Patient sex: M
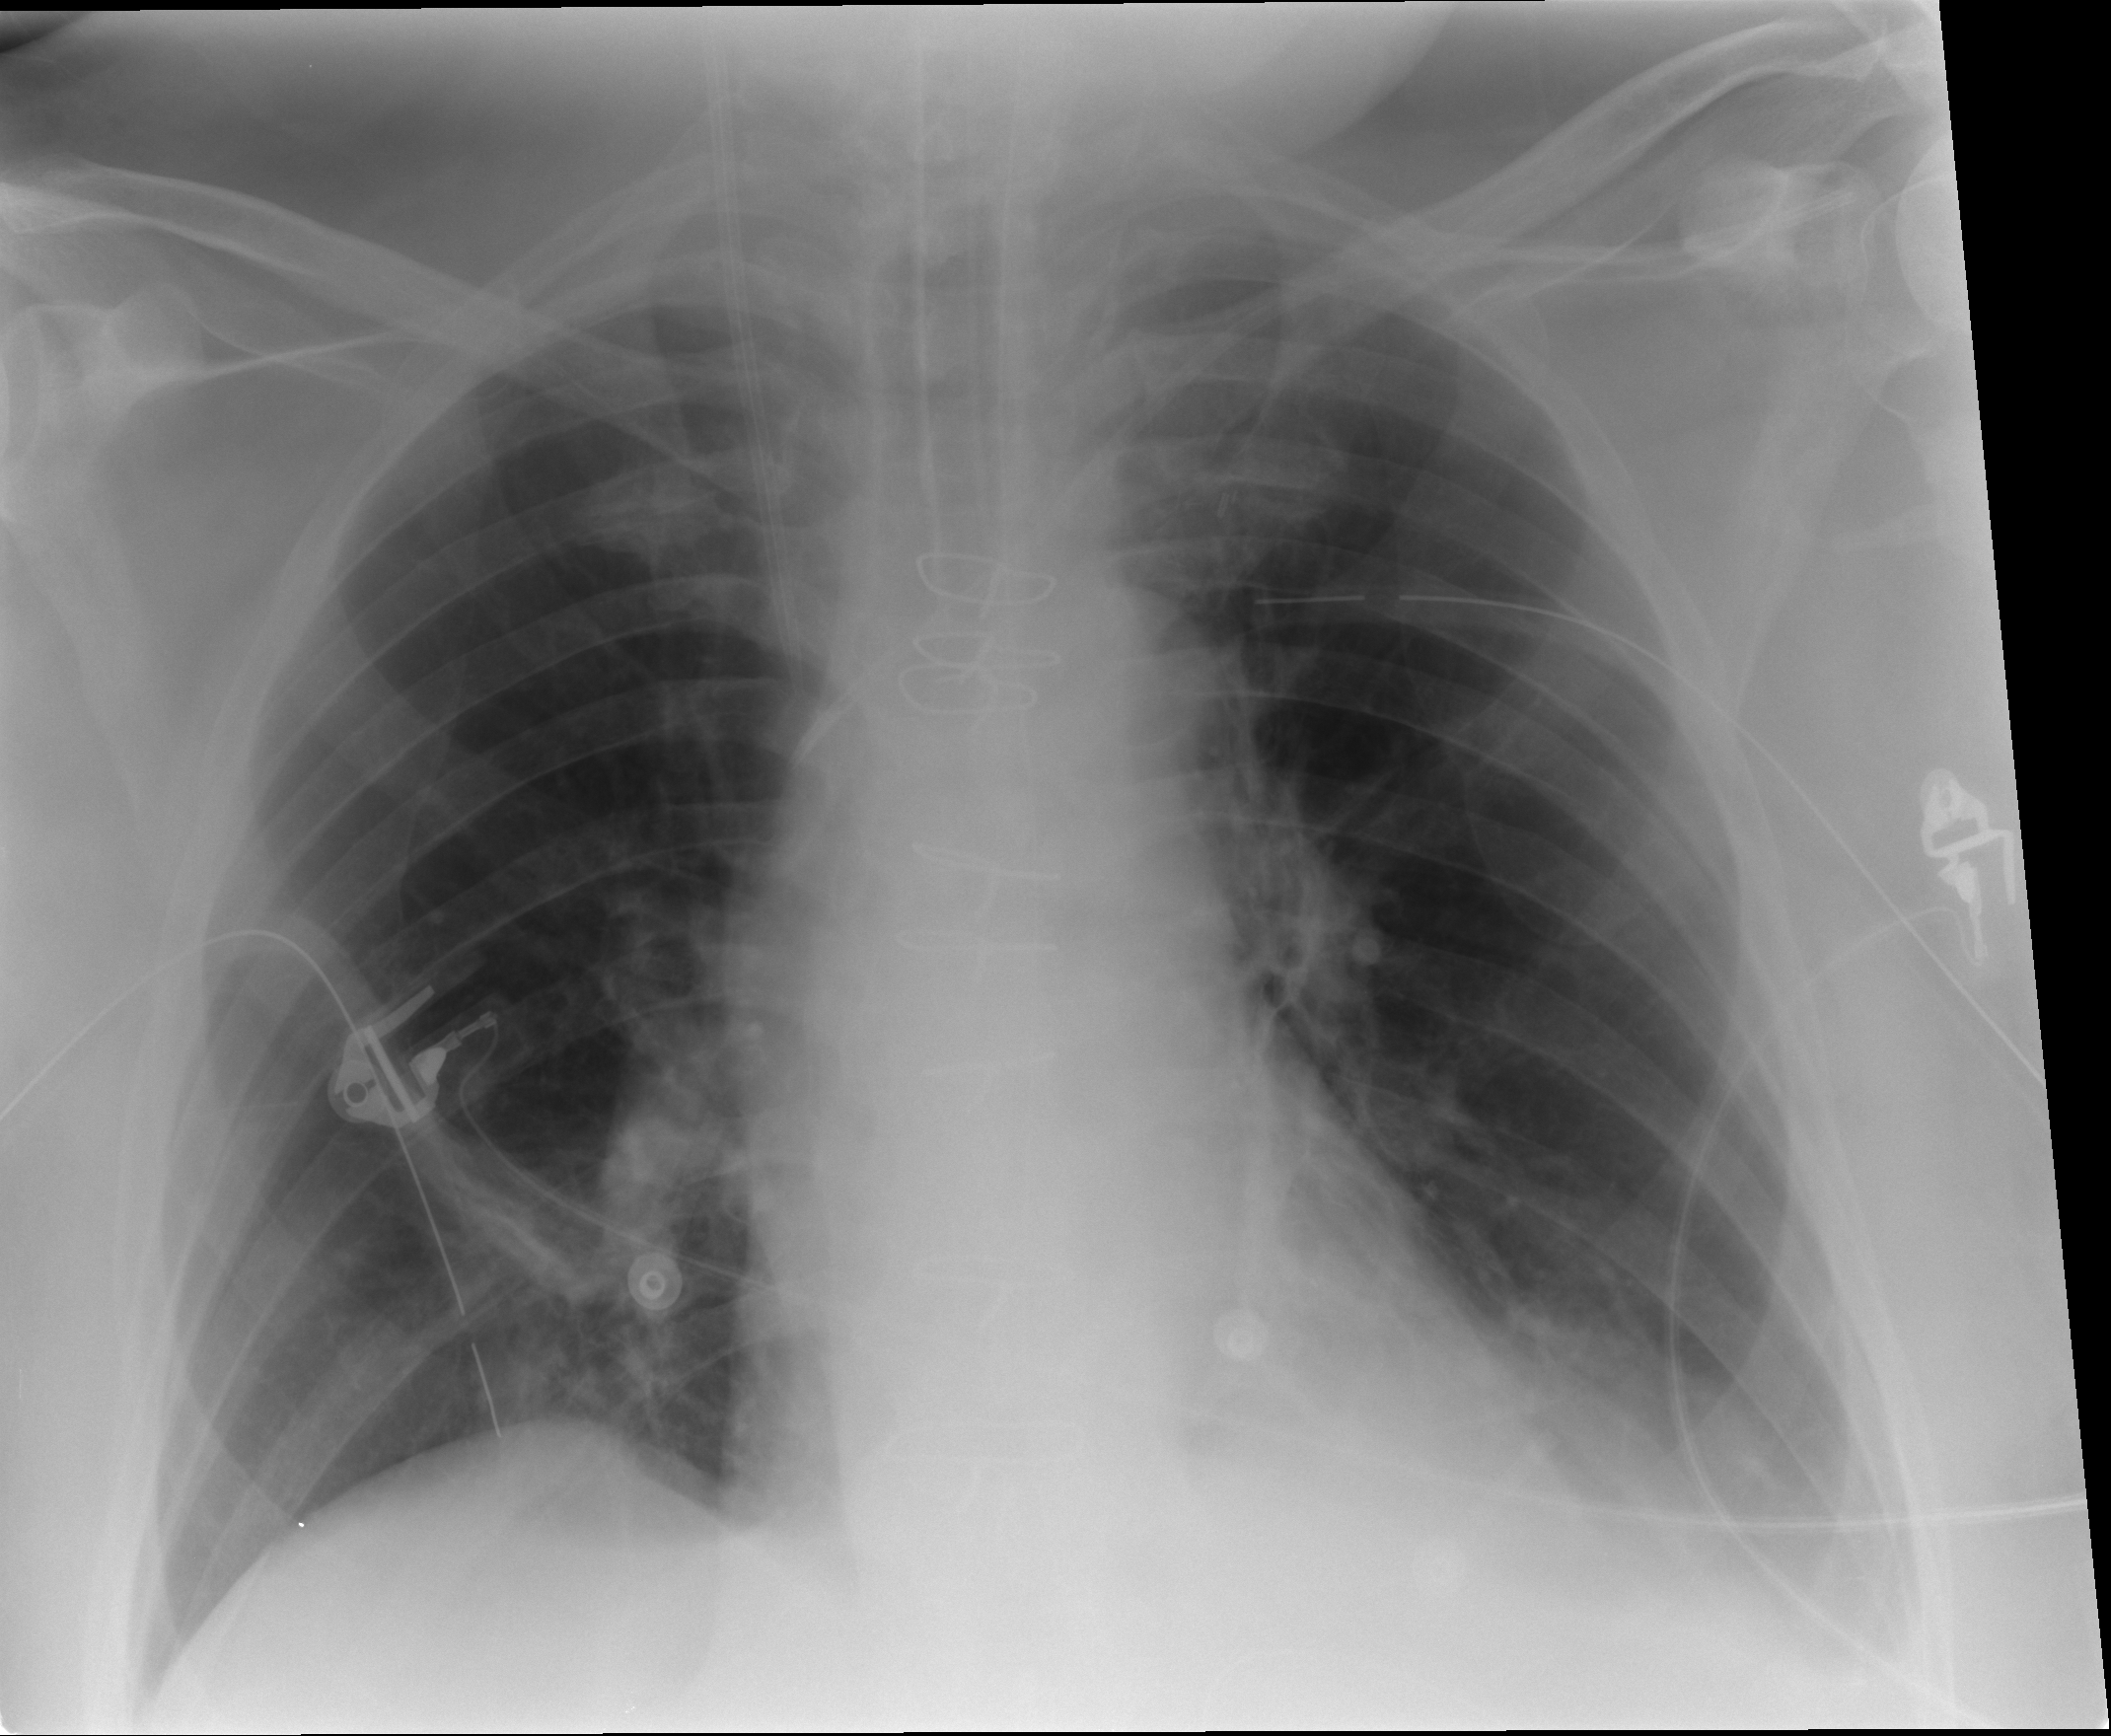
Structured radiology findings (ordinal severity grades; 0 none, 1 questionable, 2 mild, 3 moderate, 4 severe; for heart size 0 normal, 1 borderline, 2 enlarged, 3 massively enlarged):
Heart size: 2
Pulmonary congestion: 0
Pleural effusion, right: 0
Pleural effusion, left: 2
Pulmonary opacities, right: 1
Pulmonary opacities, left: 0
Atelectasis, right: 2
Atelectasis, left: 2